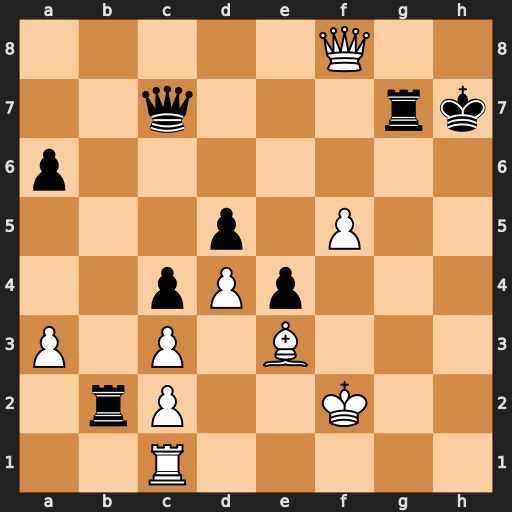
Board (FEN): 5Q2/2q3rk/p7/3p1P2/2pPp3/P1P1B3/1rP2K2/2R5
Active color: w
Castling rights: -
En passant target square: -
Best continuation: Rh1+ Qh2+ Rxh2#